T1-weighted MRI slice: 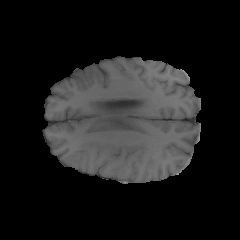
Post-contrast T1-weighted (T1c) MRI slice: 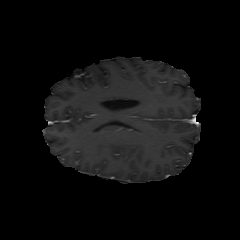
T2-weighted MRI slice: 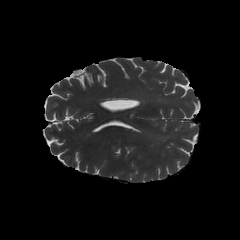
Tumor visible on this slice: no